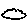
Label: cloud